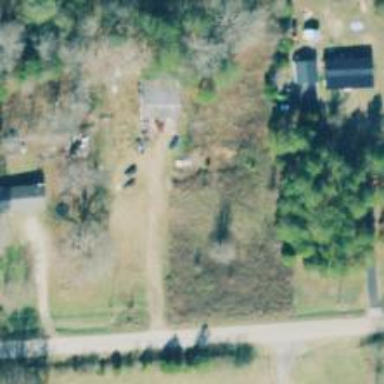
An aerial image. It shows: Driveway leading to service road.